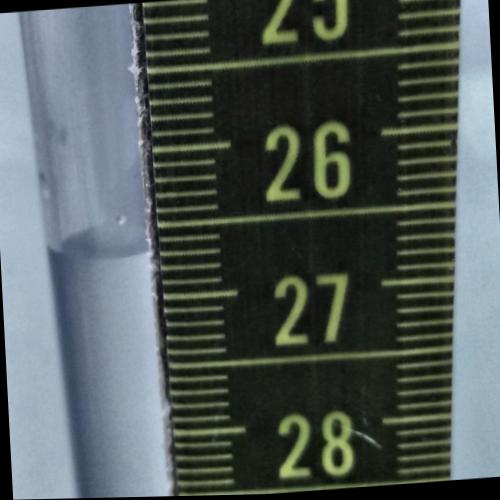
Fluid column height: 26.7 cm